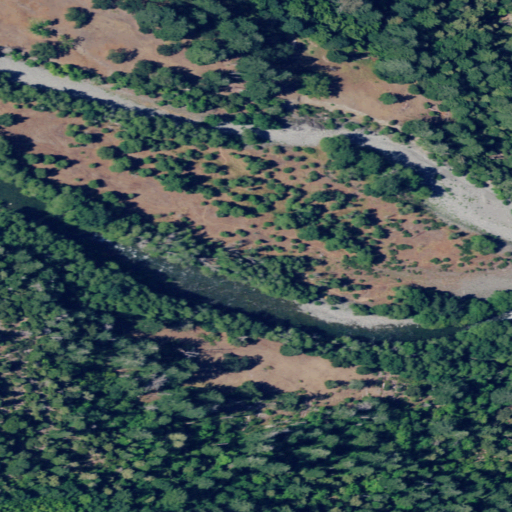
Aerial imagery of bar in California named Indian Bar containing shrub, evergreen forest, mixed forest, open development, grassland, and barren land